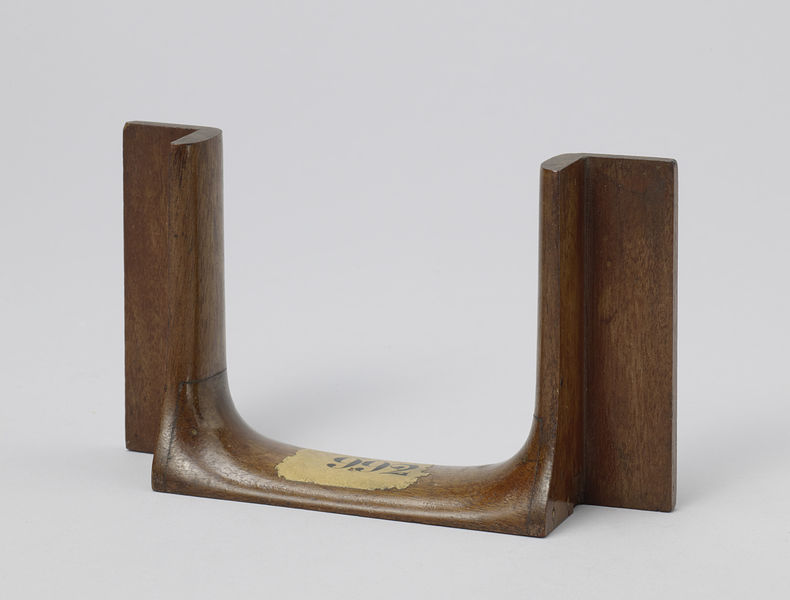
Titel: Model van een ijzeren dol
Standort: Amsterdam
Institution: Rijksmuseum
Schlagwörter: bois, meuble, outil, pièce, siège, objet, 992, asculpture